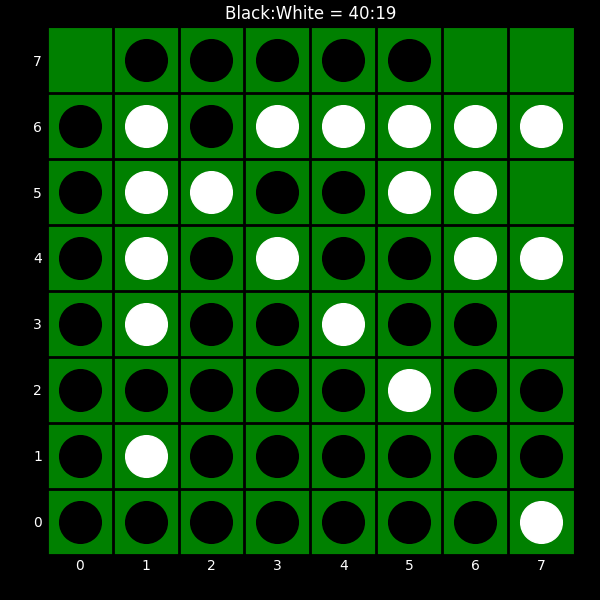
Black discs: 40
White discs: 19